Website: macys
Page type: delivery-shipping
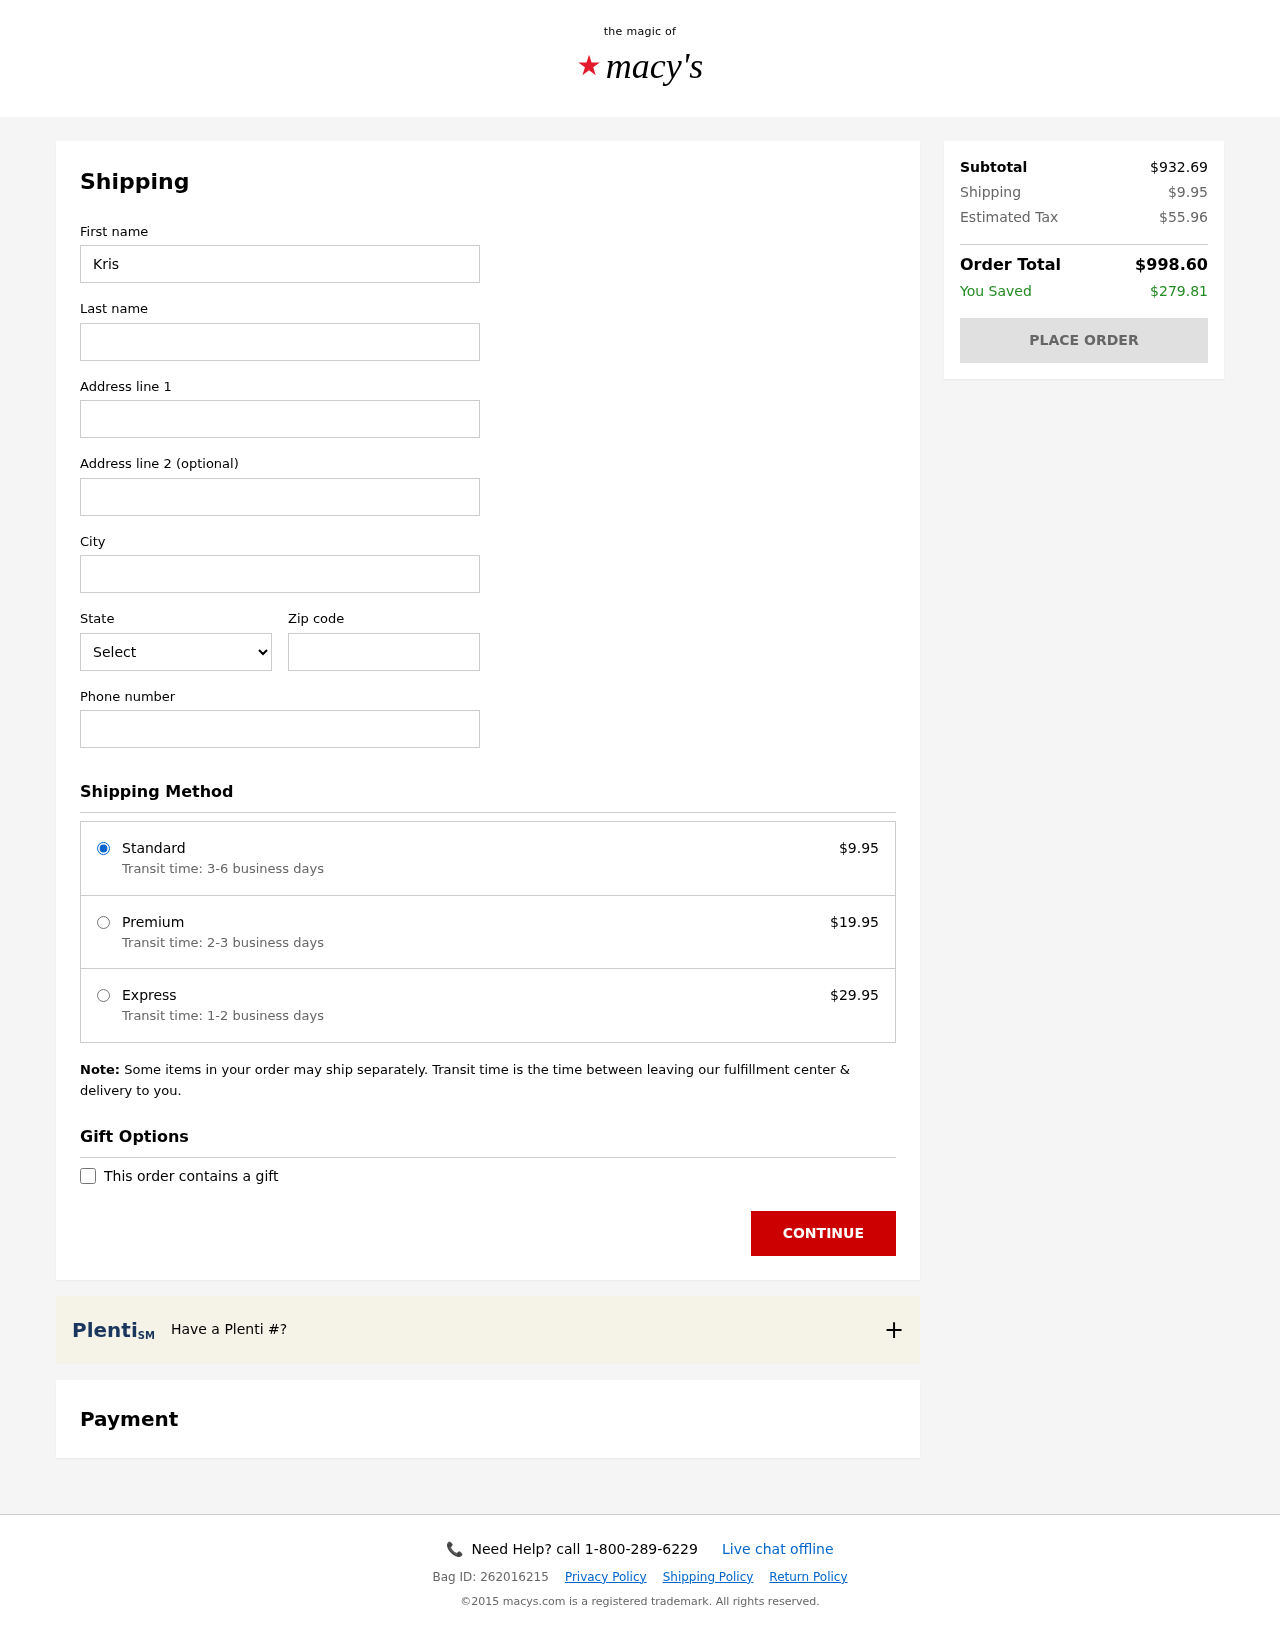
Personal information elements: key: PII_CITY
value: Abigailside
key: PII_FIRSTNAME
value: Kristy
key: PII_LASTNAME
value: Lane
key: PII_PHONE
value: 9619473074
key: PII_POSTCODE
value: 34586
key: PII_STATE_ABBR
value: NY
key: PII_STREET
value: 84127 Kristin Divide Suite 332
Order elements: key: ORDER_SHIPPING_COST
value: $9.95
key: ORDER_SHIPPING_PREMIUM
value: $19.95
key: ORDER_SHIPPING_EXPRESS
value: $29.95
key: ORDER_SUBTOTAL
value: $932.69
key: ORDER_TAX
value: $55.96
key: ORDER_TOTAL
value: $998.60
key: ORDER_SAVINGS
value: $279.81